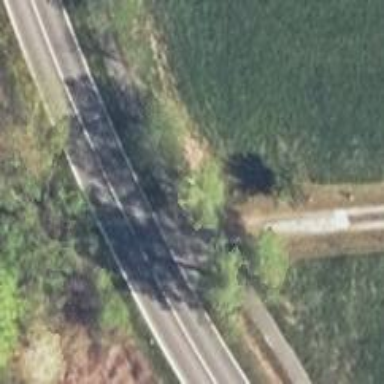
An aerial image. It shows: Asphalt cycleway.